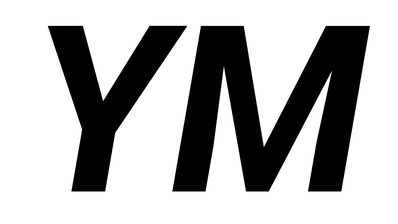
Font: Roboto-Italic_Bold_Italic